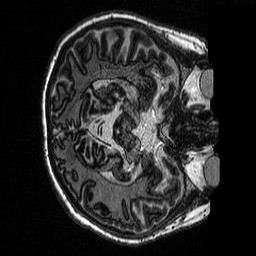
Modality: MP2RAGE
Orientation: axial
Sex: female
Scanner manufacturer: siemens
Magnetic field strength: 3 T
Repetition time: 5 s
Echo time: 0.00292 s